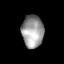
Tissue: skin
Cell type: Epithelial cells
Senescence score: 0.8837
Nuclear area (px): 693
Mean DAPI intensity: 154.671